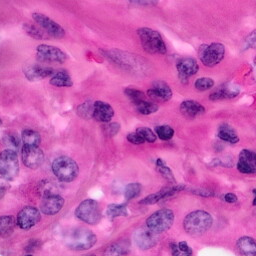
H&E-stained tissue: Pancreatic